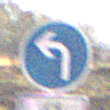
Verkehrszeichen: VorgeschriebeneFahrtrichtungLinks
Zusatzzeichen unten: EinspurigeFahrzeugeFrei5
Umgebung: Outdoor, Nature
Tageszeit: Midday
Wetter: Clear
Licht: Natural
Jahreszeit: NotSpecified
Kontrast: HighContrast